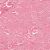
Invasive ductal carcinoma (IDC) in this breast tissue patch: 0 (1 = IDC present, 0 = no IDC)